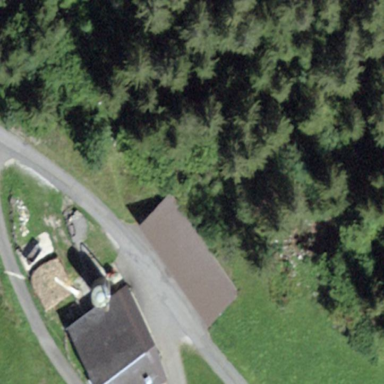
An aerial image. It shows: Silo.